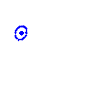
Particle: proton